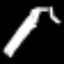
Label: pencil